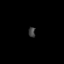
Tissue: prostate
Cell type: Fibroblasts
Senescence score: 0.7301
Nuclear area (px): 69
Mean DAPI intensity: 62.217